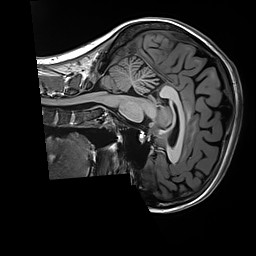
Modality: T1w
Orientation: sagittal
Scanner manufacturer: siemens
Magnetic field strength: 3 T
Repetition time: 2.5 s
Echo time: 0.00299 s